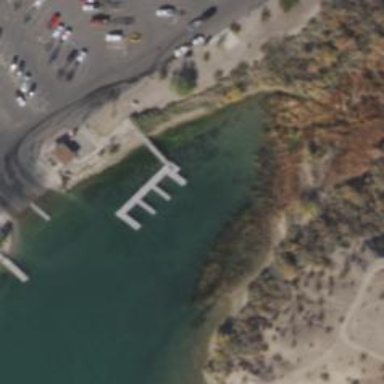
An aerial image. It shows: Man-made pier.